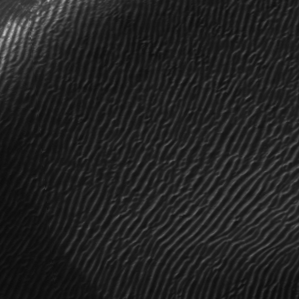
Label: frost